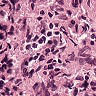
Metastatic tissue present: no